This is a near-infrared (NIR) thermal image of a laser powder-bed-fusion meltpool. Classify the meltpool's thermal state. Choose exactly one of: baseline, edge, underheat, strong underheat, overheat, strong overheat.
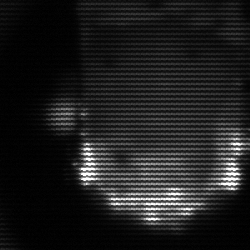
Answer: baseline